Aerial crown-view tile of a tropical tree (Barro Colorado Island, Panama), acquired 20250317:
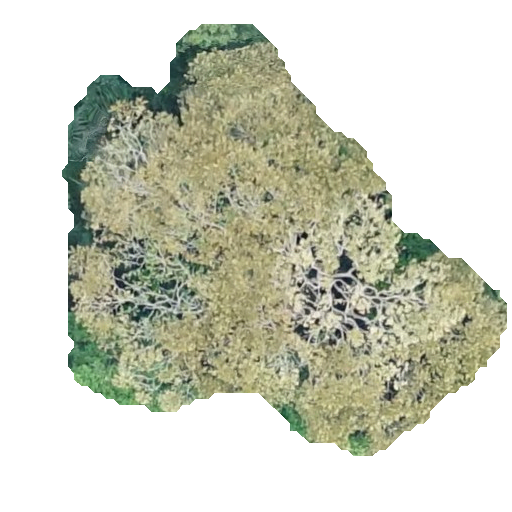
Species: Dipteryx oleifera
GBIF accepted scientific name: Dipteryx oleifera
Crown area: 180.172 m²